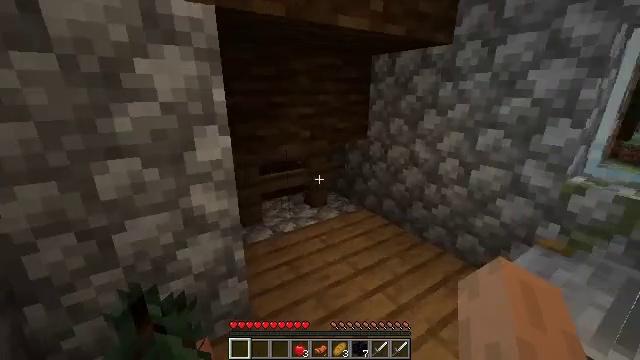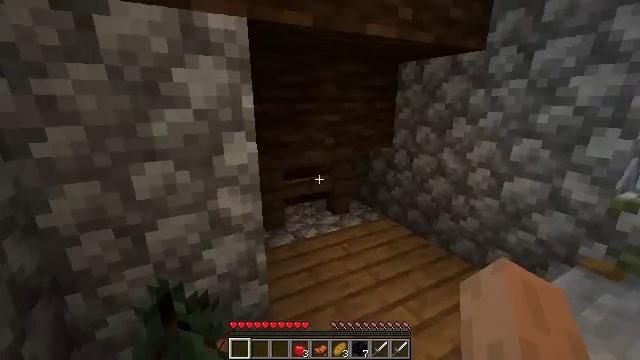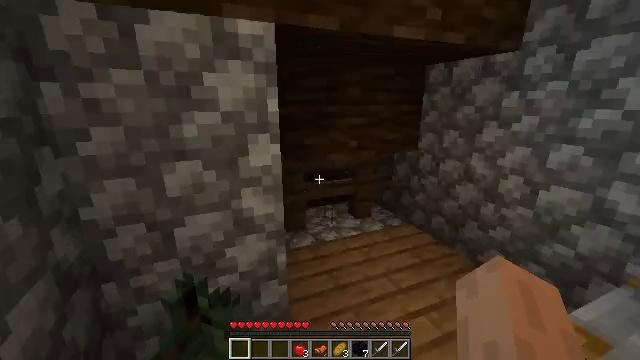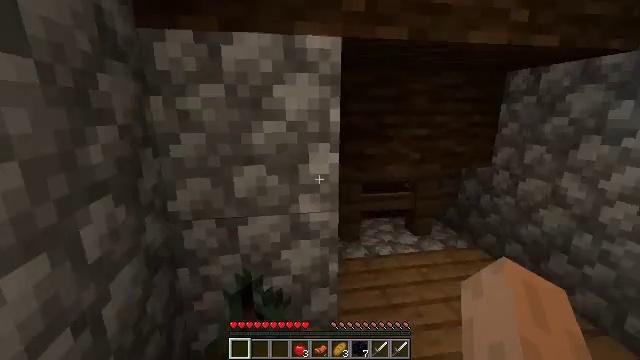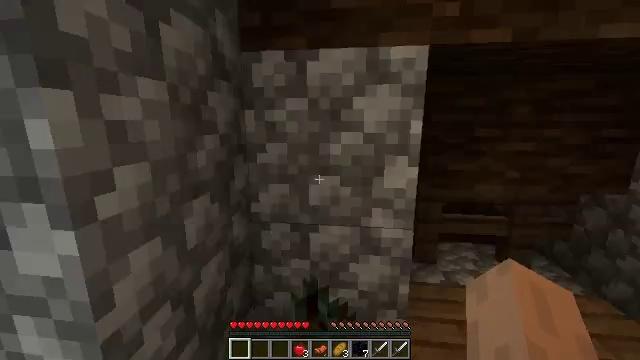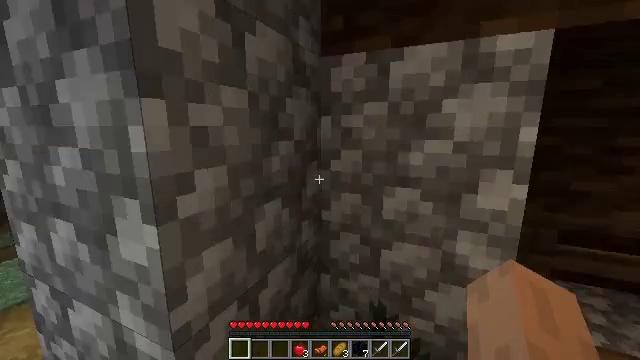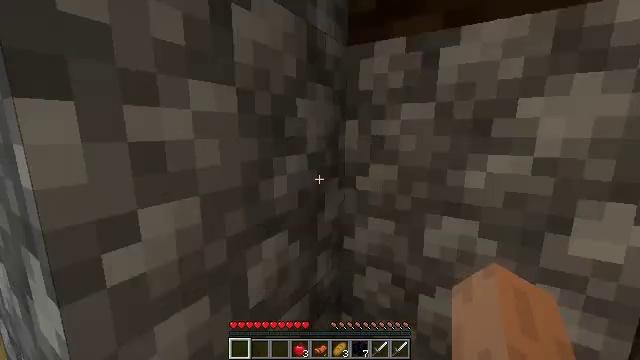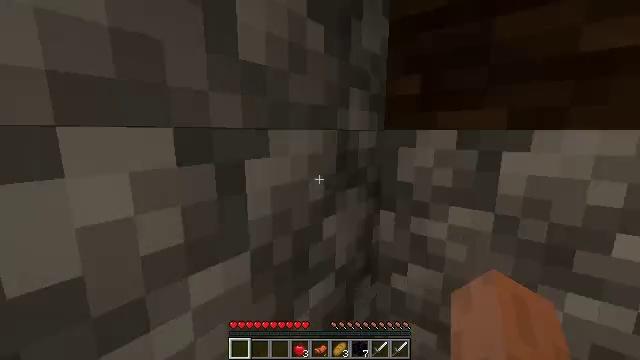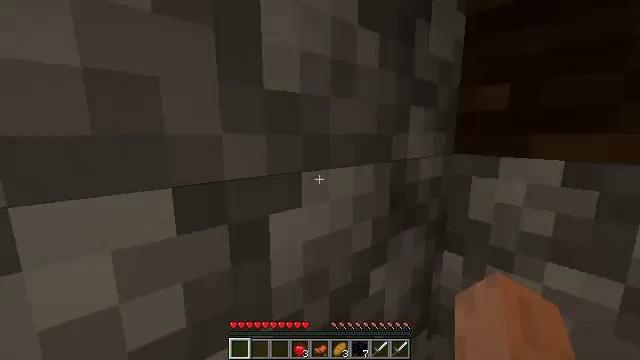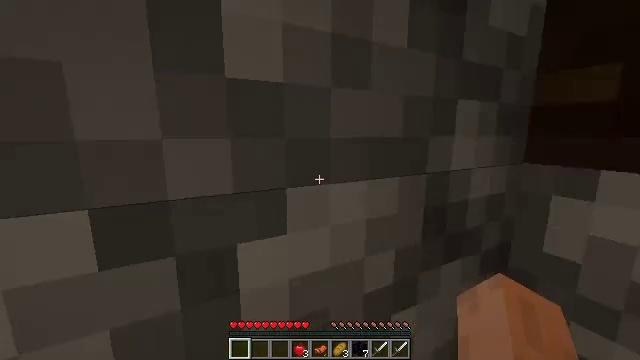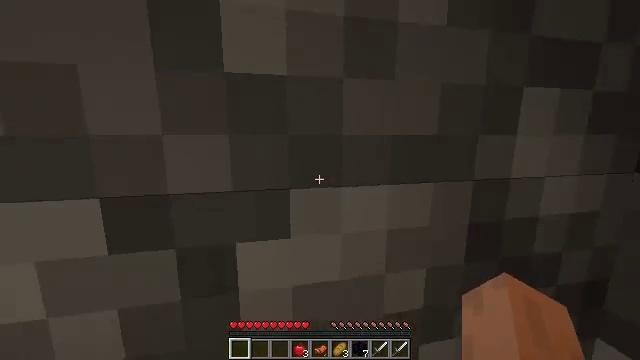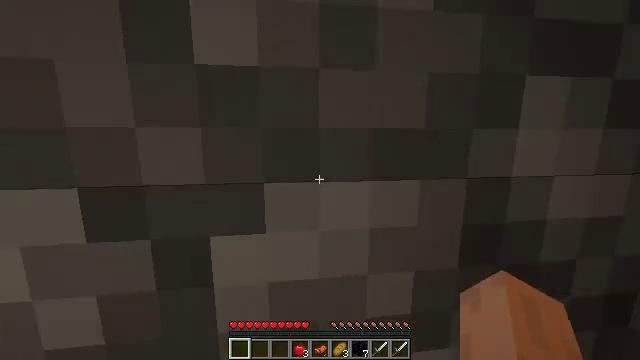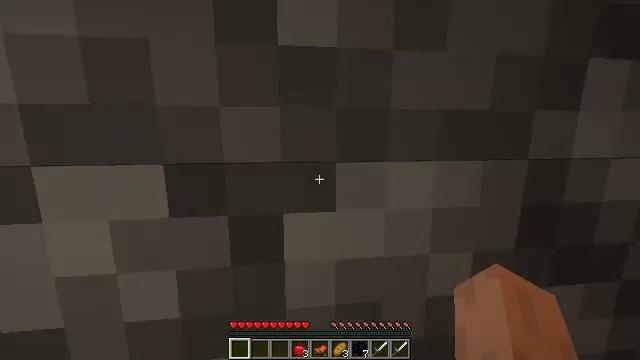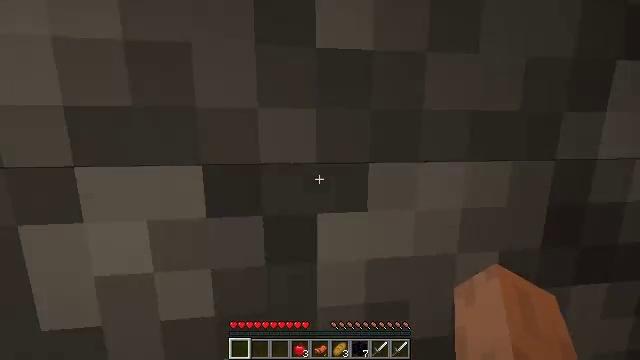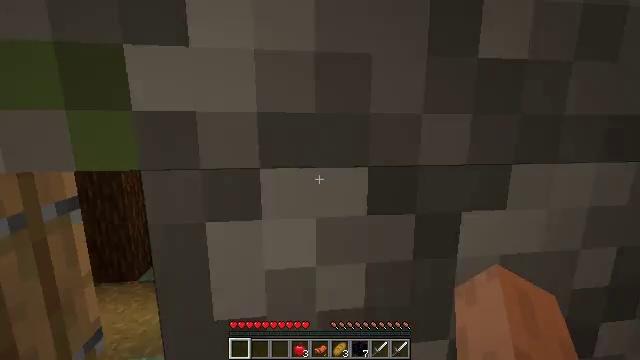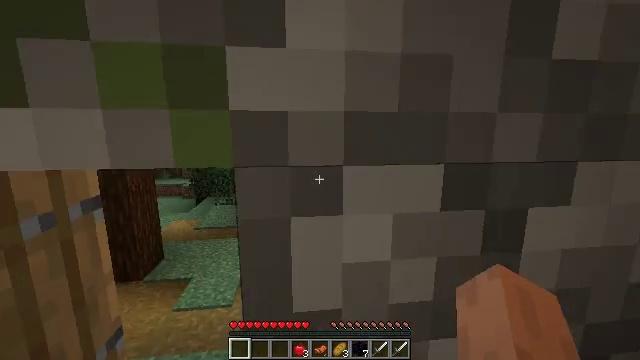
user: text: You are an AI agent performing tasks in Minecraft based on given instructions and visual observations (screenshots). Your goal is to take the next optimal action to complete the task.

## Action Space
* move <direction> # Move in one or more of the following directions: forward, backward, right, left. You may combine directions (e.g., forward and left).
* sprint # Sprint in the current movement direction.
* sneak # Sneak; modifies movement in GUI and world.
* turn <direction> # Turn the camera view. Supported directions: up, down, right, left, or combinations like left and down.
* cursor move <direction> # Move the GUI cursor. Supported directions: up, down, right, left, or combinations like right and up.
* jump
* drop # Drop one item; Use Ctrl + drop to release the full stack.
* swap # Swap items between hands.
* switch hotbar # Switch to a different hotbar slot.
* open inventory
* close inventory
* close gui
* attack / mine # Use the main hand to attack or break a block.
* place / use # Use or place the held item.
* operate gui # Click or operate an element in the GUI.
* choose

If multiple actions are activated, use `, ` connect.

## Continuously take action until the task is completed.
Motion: motion action
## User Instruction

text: Remove the blue bed from its location.
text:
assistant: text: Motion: turn left and up
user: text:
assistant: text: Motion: turn left
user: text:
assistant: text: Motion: turn left and up
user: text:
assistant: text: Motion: move forward, turn left and up
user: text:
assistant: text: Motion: move forward, turn left and up
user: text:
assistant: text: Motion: move forward, turn left
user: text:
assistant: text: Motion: move forward, turn left
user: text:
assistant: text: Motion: move forward, turn left
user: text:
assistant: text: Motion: move forward, turn left
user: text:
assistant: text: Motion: move forward, turn left
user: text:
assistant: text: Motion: move forward and move left, turn left
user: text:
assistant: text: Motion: move forward and move left
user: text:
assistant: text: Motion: move forward and move left
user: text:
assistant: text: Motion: move forward and move left
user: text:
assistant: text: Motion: move forward and move left
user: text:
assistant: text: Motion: move forward and move left
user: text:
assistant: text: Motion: move forward and move left
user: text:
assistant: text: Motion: move forward and move left
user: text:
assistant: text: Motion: move forward and move left
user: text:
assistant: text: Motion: move forward and move left, turn right and up
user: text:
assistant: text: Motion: move forward and move left, turn right
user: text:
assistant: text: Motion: move forward, turn right and up
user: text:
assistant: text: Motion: move forward
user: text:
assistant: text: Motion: move forward
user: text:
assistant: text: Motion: move forward
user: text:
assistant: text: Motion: move forward
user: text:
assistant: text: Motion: move forward
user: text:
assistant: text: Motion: move forward
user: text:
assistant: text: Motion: move forward
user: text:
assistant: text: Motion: move forward